Question: How can I make all widgets shrink, if one of their children changed height?
They expand if new height is bigger, but don't shrink if smaller.
I tried 'updateGeometry()', but it changed nothing.
Here is example, after child element shran, parents' height don't change:

'''
import sys
from PyQt4.QtGui import *
class MainWindow(QWidget):
def __init__(self, parent=None):
QWidget.__init__(self, parent)
# inner widget
self.widget = QGroupBox('inner')
vbox_inner = QVBoxLayout(self.widget)
button1 = QPushButton('100')
button1.clicked.connect(lambda: self.change_height(100))
vbox_inner.addWidget(button1)
button2 = QPushButton('200')
button2.clicked.connect(lambda: self.change_height(200))
vbox_inner.addWidget(button2)
# outer layout
vbox = QVBoxLayout(self)
vbox.addWidget(self.widget)
# resizing element
def change_height(self, height):
self.widget.setFixedHeight(height)
app = QApplication(sys.argv)
myapp = MainWindow()
myapp.show()
sys.exit(app.exec_())
'''
Is there any way to adjust all parents widgets?
in Python:
'''
widget = self.parent()
while widget:
widget.adjustSize()
widget = widget.parent()
'''
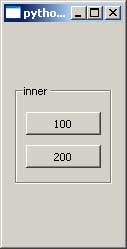
Answer: You should call the <URL>.
You'll need to propagate that call up the widget hierarchy yourself for more complex layouts than your sample. In C++, you could do something like this:
'''
QWidget *w = <the widget you resized>->parentWidget();
while (w) {
w->adjustSize();
w = w->parentWidget();
}
'''